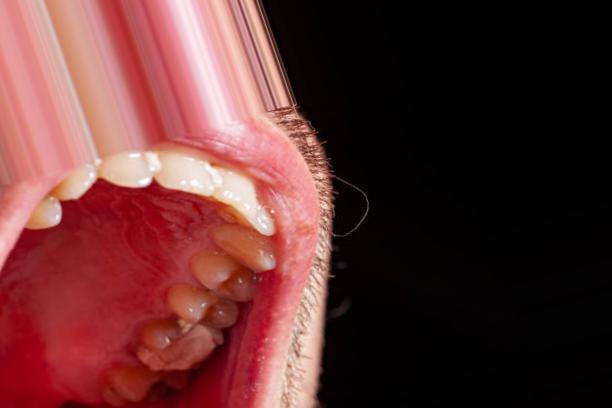
Condition: Caries